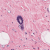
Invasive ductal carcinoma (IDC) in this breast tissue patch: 0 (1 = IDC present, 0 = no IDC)